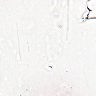
Metastatic tissue present: no